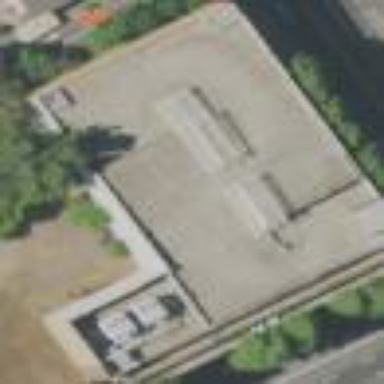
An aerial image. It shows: Multi-storey parking building.